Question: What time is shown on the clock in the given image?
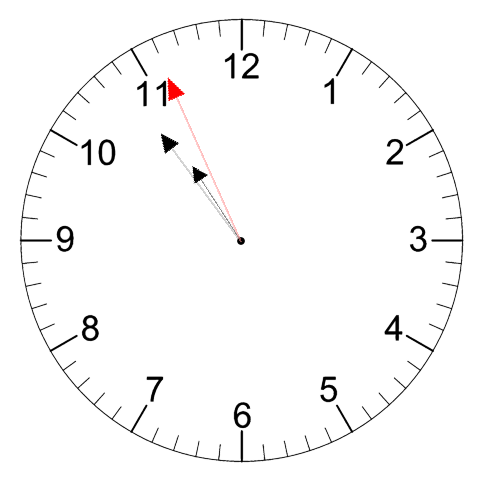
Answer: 10:53:56